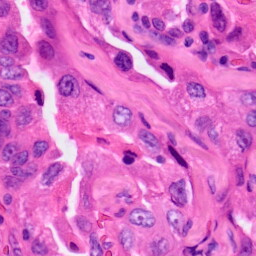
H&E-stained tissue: Lung